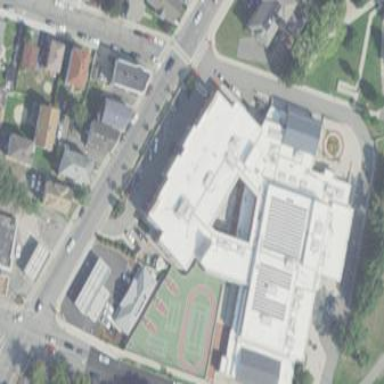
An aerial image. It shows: School building.